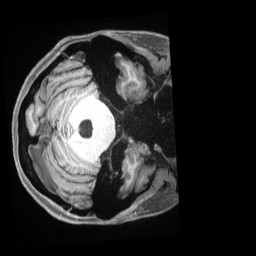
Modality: T1w
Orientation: axial
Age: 24
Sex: female
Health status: ill
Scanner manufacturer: siemens
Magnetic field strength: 3 T
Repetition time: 2.5 s
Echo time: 0.00181 s